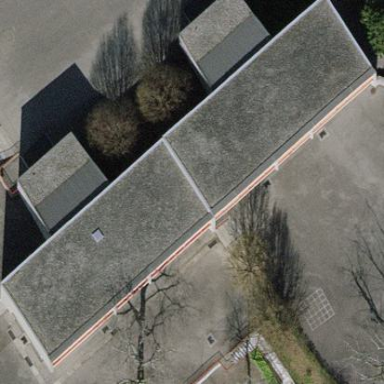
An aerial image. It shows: School building.